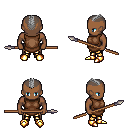
a pixel art fantasy rpg character, male body template, human, dark skin, brown tunic, gold greaves, gray short mohawk hairstyle, gold boots, spear, four views (front, back, left, right), 2x2 character sprite sheet, small pixel art, hard edges, no anti-aliasing